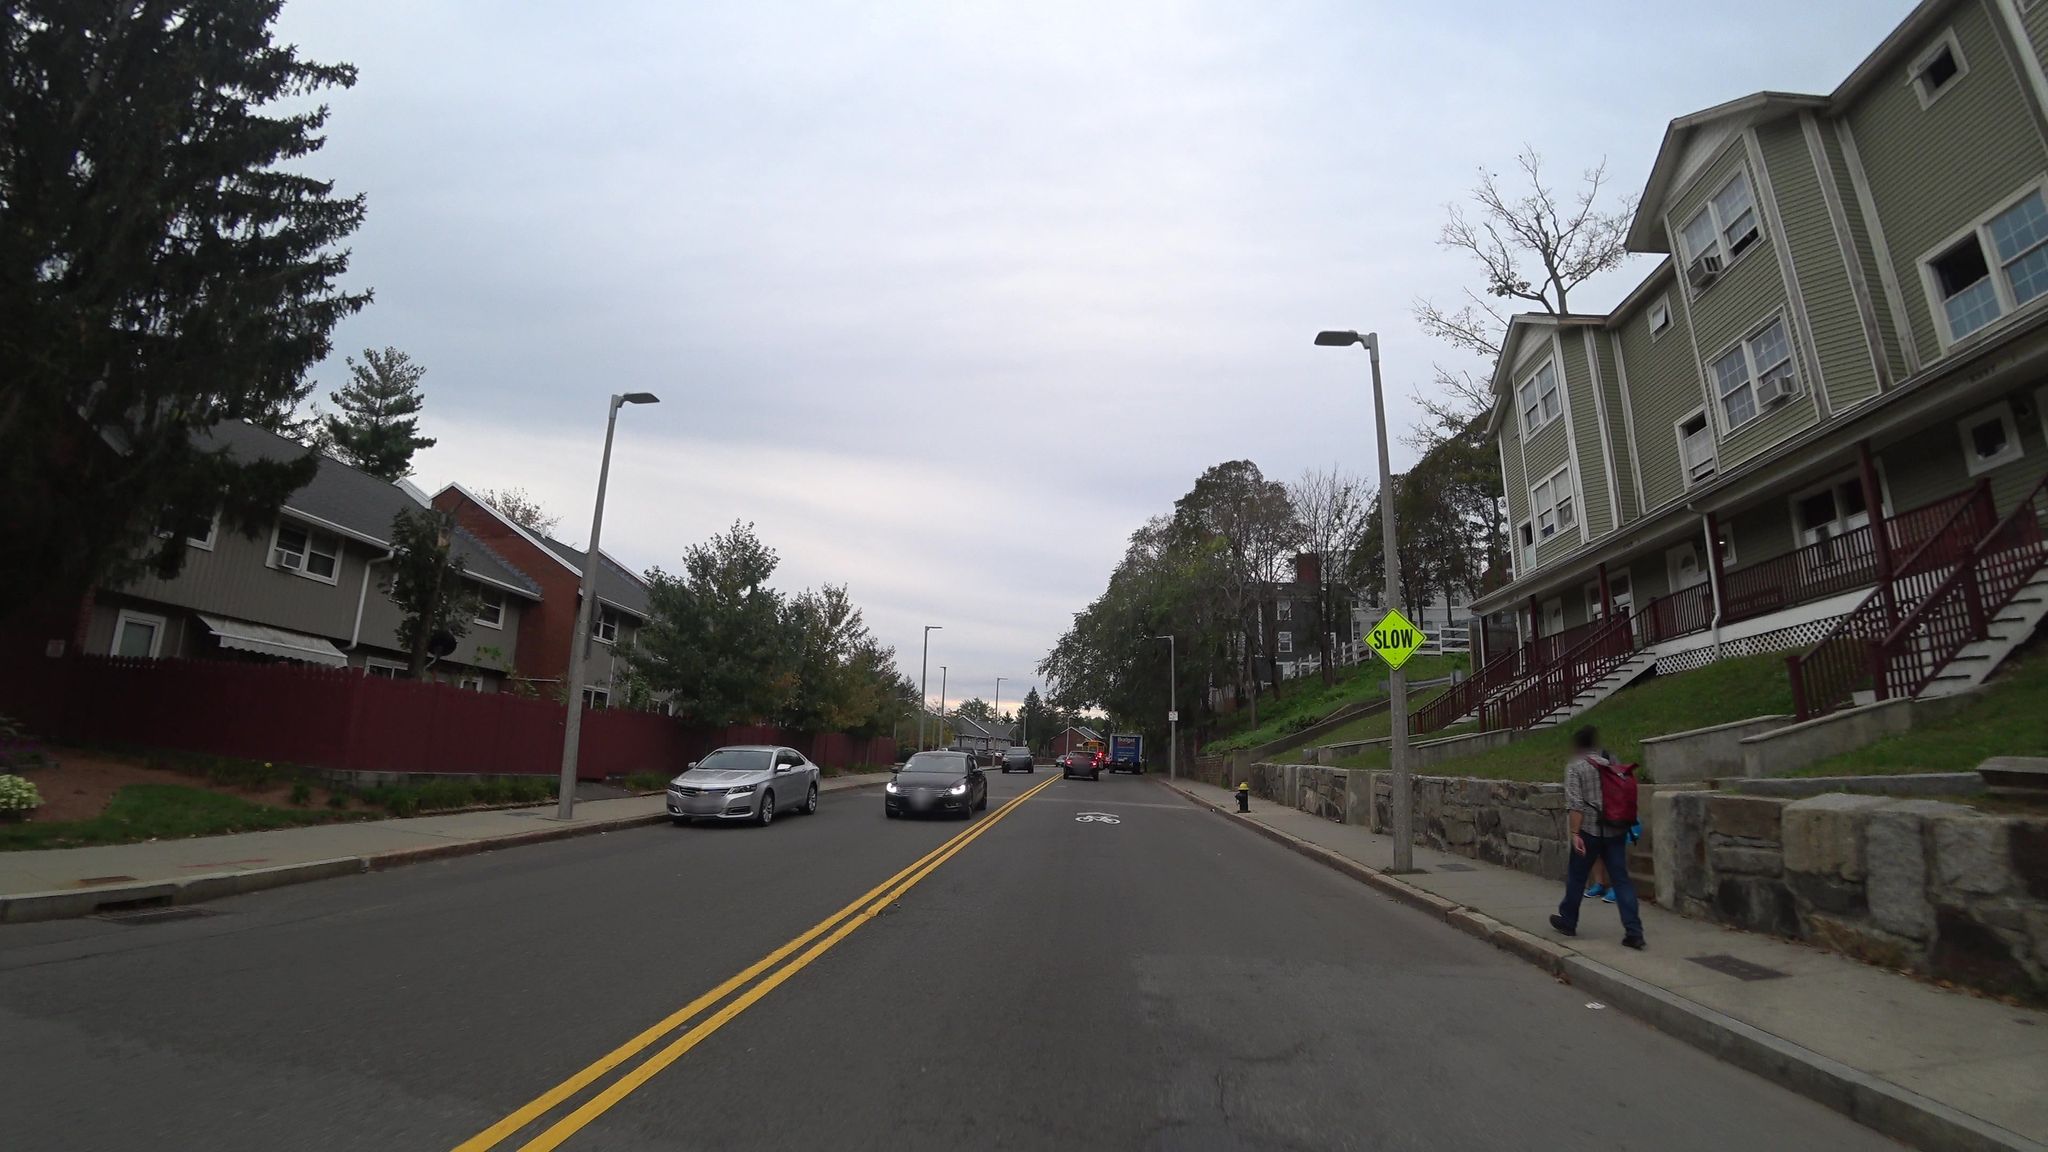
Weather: cloudy
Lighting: day
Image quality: good
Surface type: driving surface
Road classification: secondary
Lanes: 2
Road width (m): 19.8
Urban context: urban centre
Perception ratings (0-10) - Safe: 6.86, Lively: 6.04, Beautiful: 8.69, Boring: 1.39, Depressing: 1.27, Wealthy: 6.01